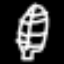
Label: leaf